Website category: sports
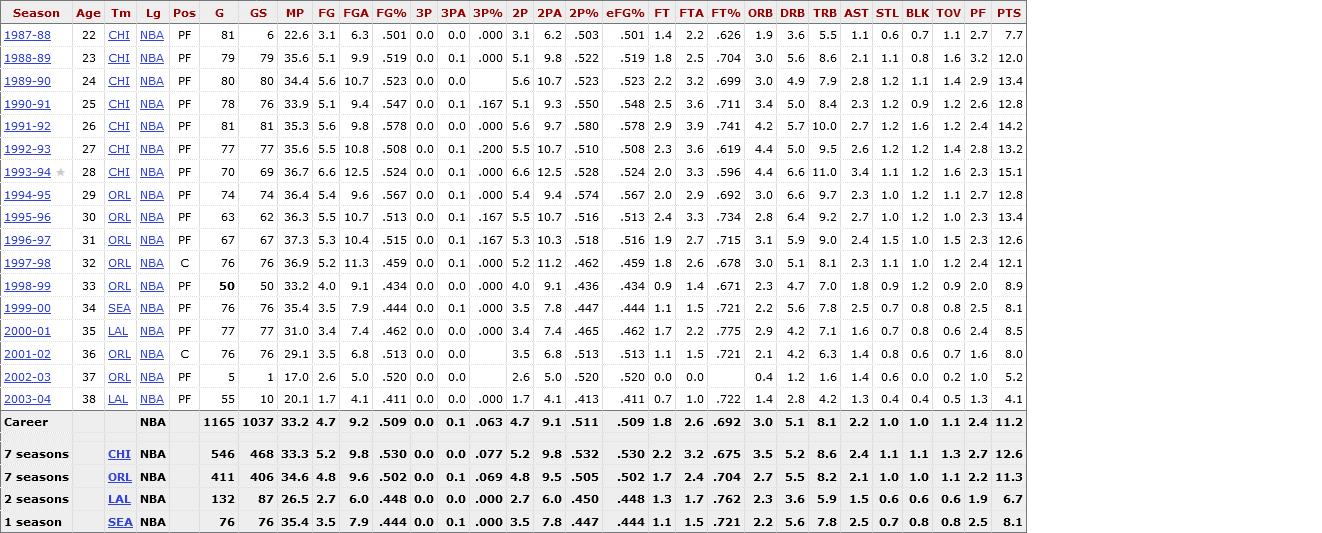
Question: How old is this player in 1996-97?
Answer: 31

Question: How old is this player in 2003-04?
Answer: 38

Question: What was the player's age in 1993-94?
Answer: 28

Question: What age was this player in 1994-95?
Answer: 29

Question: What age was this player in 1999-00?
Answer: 34

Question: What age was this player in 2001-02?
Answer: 36

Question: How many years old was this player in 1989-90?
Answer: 24

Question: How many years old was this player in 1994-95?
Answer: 29

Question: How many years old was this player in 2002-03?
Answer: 37

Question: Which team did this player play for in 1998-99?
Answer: ORL

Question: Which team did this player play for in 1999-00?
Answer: SEA

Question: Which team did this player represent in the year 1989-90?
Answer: CHI

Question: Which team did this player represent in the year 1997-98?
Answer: ORL

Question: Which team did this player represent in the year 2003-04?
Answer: LAL

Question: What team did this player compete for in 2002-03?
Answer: ORL

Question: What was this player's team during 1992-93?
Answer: CHI

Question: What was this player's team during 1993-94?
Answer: CHI

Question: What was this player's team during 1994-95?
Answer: ORL

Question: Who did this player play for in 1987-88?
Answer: CHI

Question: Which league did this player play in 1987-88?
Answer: NBA

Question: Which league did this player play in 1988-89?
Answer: NBA

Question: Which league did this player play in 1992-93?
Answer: NBA

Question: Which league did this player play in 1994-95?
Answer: NBA

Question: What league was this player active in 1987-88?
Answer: NBA

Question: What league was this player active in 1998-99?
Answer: NBA

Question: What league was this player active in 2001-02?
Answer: NBA

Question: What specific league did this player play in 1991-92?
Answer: NBA

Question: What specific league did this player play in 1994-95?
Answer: NBA

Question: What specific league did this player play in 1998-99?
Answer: NBA

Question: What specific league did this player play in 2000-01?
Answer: NBA

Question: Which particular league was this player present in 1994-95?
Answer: NBA

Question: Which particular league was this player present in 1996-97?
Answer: NBA

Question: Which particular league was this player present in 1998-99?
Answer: NBA

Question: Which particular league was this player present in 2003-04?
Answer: NBA

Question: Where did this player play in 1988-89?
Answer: NBA

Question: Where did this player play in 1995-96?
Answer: NBA

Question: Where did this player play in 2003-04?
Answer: NBA

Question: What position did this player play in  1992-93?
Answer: PF

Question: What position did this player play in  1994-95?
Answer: PF

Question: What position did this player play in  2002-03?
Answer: PF

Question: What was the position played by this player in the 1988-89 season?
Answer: PF

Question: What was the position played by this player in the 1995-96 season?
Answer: PF

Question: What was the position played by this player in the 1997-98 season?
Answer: C

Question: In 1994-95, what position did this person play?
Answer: PF

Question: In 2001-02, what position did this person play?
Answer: C

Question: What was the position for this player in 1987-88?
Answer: PF

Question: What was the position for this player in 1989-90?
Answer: PF

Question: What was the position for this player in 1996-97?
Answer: PF

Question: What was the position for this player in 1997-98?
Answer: C

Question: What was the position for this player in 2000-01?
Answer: PF

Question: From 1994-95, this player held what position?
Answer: PF

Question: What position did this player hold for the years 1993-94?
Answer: PF

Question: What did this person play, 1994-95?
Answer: PF

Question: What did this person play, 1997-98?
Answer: C

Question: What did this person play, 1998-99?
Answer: PF

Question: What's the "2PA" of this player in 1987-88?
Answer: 6.2

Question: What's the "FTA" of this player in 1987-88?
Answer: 2.2

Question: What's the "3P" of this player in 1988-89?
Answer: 0.0

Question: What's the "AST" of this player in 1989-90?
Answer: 2.8

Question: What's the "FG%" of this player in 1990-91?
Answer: .547

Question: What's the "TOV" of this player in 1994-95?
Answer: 1.1

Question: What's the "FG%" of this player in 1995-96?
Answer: .513

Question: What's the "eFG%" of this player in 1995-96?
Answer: .513

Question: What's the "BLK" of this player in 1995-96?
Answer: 1.2